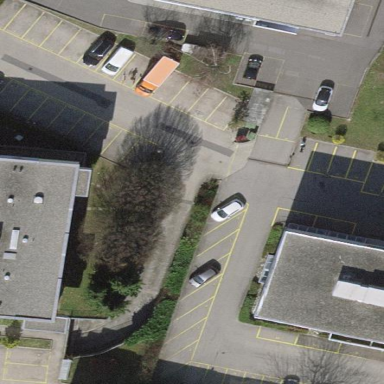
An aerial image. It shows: Parking area with surface.